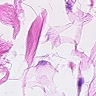
Metastatic tissue present: no